Question: I have established a Neo4J database with 14k nodes and 15k relationships. When I run this query:
'''
MATCH (n:RealNode {gid:'12'})<-[:contains*..4]->(z) RETURN DISTINCT ID(z), z.id,n.id as InternalID
'''
it takes more than 5 secs to get a response. If I change 4 to 10 it takes much more.
I attach a screenshot of the nodes and relations for a specific node:

My n:RealNode is the pink one and the nodes with the CONTAINS relation are the grey ones.
My questions are the following:
1) How can I optimize the speed of the queries (apart from indexes).
2) Would it make a difference in the speed if I have all the grey nodes under the pink node directly?
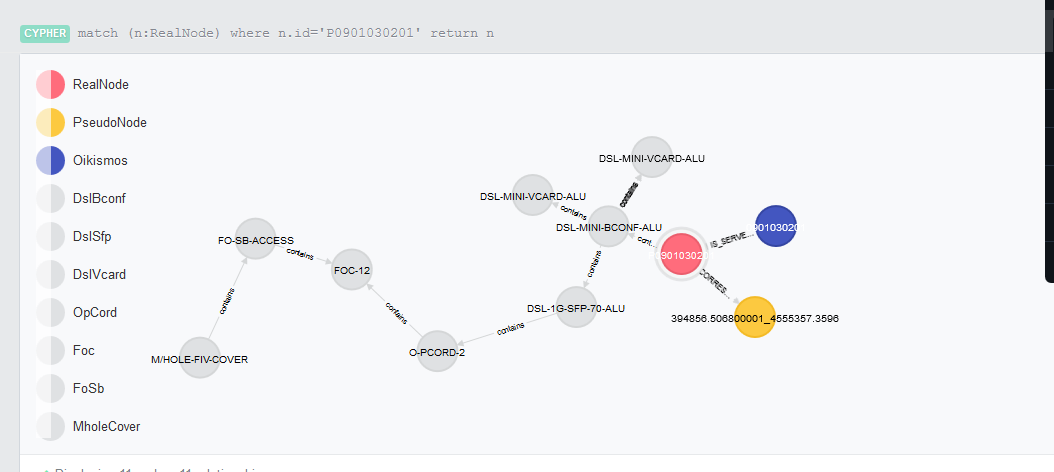
Answer: As you stated "apart from the indexes" I assume you have a correct schema index for :RealNode(gid)
However your query will not make use of indexes because you MATCH on an entire pattern (valid for Neo4j<2.2M04)
You can better split the query by first matching the part you know :
'''
MATCH (n:RealNode {gid:'12'})
MATCH (n)-[:contains*..4]-(z) RETURN DISTINCT ID(z), z.id,n.id as InternalID
'''
Also I removed the arrows from the path, there is no need to set it on both sides, just omit them.
If you still have performance problems, please share you are using, , and the output of the query in neo4j-shell